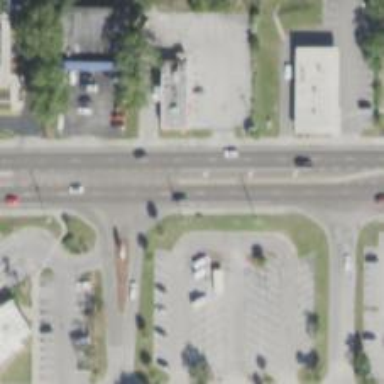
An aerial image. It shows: Secondary road with asphalt surface. There is sidewalk on the left side.